Interaction volume radius: 10 \u00c5
Interaction volume height: 15 \u00c5
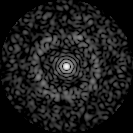
Disorder parameter: 0.8419